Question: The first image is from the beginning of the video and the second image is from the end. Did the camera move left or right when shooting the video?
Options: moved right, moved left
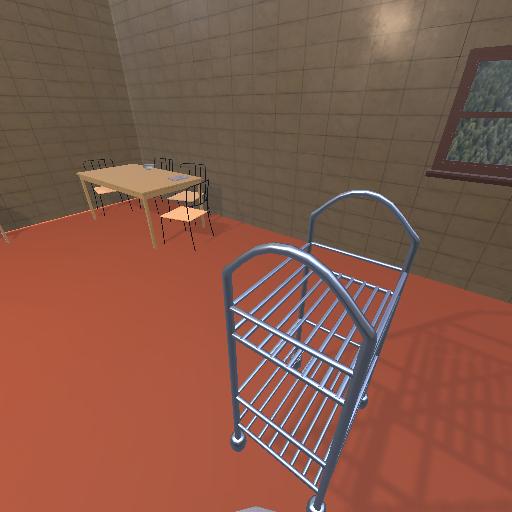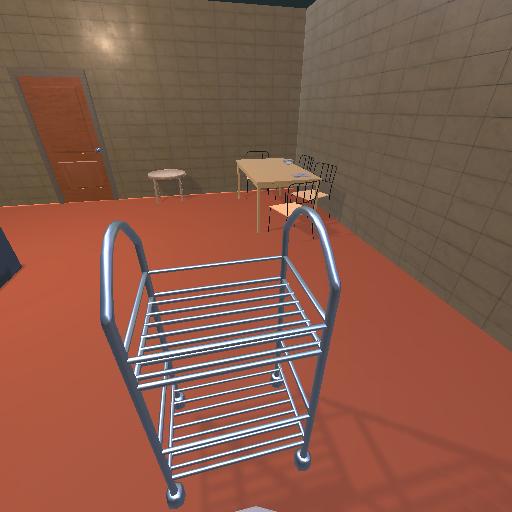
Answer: moved right